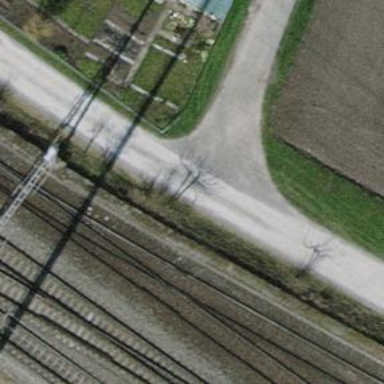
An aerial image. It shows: Compacted grade2 track designated for agricultural motorcars.